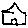
Label: house